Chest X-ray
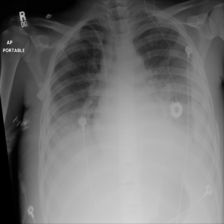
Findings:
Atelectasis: positive
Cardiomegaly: negative
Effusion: positive
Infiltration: positive
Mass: negative
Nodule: negative
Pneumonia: negative
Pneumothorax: negative
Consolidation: negative
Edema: negative
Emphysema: negative
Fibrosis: negative
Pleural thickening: negative
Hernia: negative